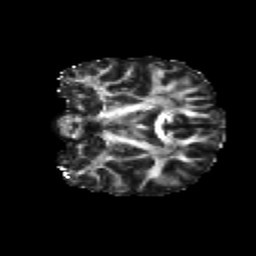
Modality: FA
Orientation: coronal
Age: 9
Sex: male
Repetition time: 9.4 s
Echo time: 0.089 s